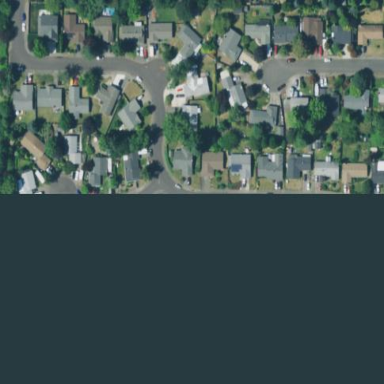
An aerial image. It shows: This residential area consists of single-family homes.